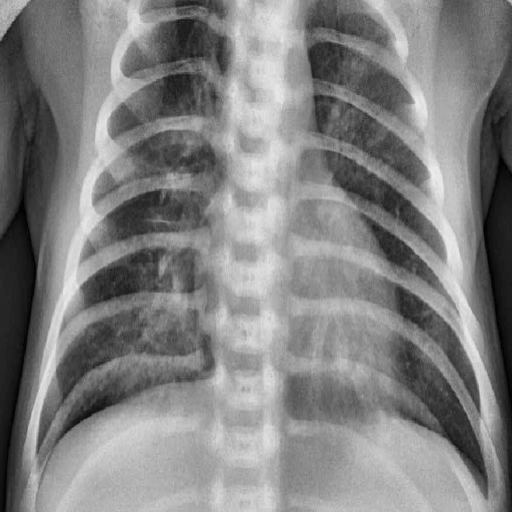
Finding: PNEUMONIA